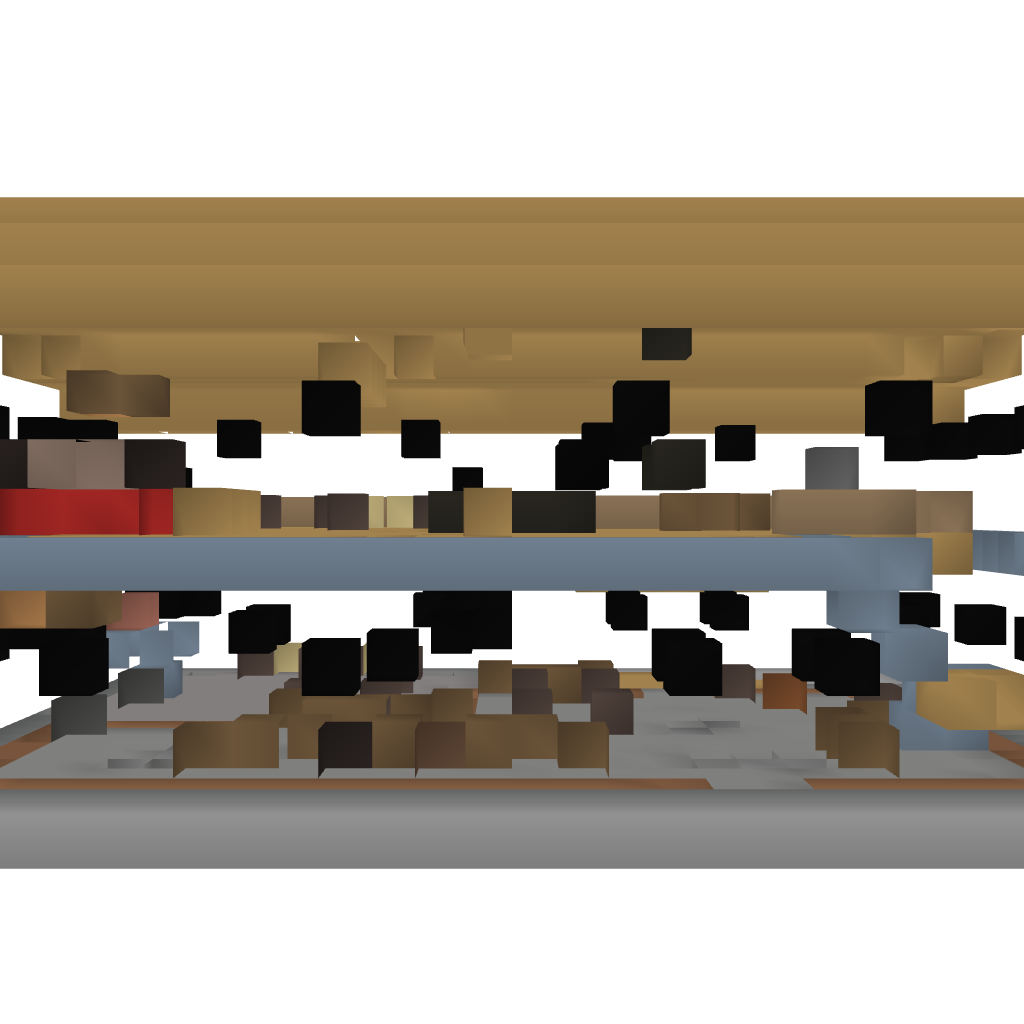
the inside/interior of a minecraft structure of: My house